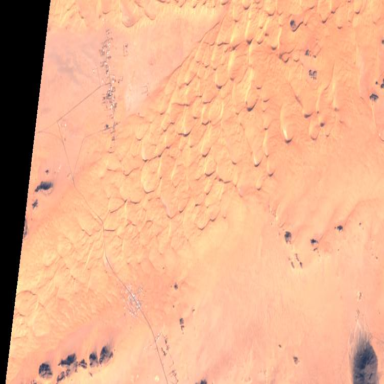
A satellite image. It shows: Desert erg with sandy surface.